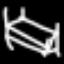
Label: bed